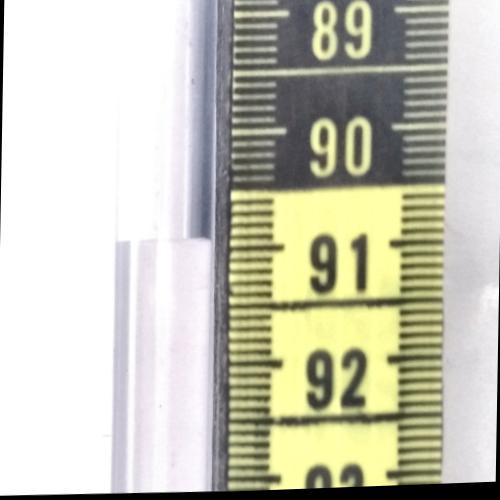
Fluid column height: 90.9 cm